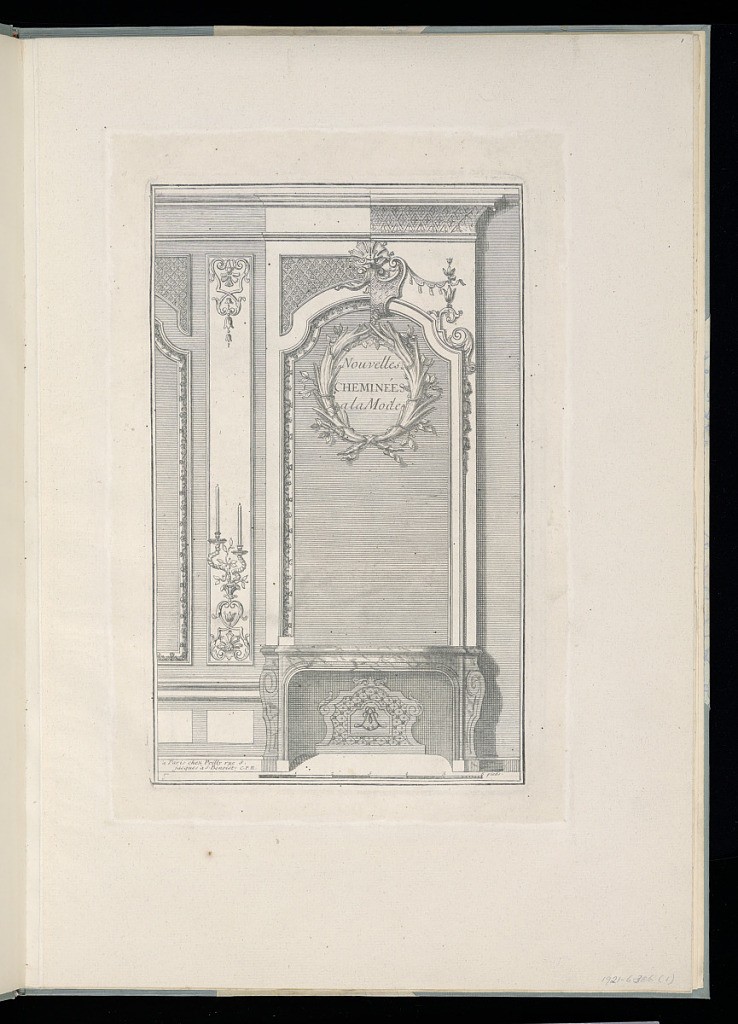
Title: Title Page
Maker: François II de Poilly, French, 1666 – 1741
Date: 1712
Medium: Etching and engraving on laid paper
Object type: Print
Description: Title page for a series of fireplace (chimney piece and mantel). The title is lettered within a wreath frame on the upper section of an overmantel mirror. The design is split in half with two different designs for the overmantel treatment and wall paneling (boiseries). The design features rococo ornament and motifs, floral diaper patterns, scrolling leaves (rinceaux), fleurons, running patterns for the molding, c-scrolls, strapwork, and palmettes. The mantel is marbled and the backplate decorated with a diaper pattern and interlaced L's. There is a wall sconce with two candles to the left of the fireplace set within a narrow horizontal panel. The wall elevation features a central fireplace, marble mantle, overmantel mirror, or frame, with two different designs, and paneling above with a central motif, a narrow panel to the left and the start of another molded frame with a diaper floral pattern above, and a plain dado level below. There is a scale below and the publisher's address.